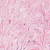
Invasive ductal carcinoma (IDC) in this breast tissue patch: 0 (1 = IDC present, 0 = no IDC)